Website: walmart
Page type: payment
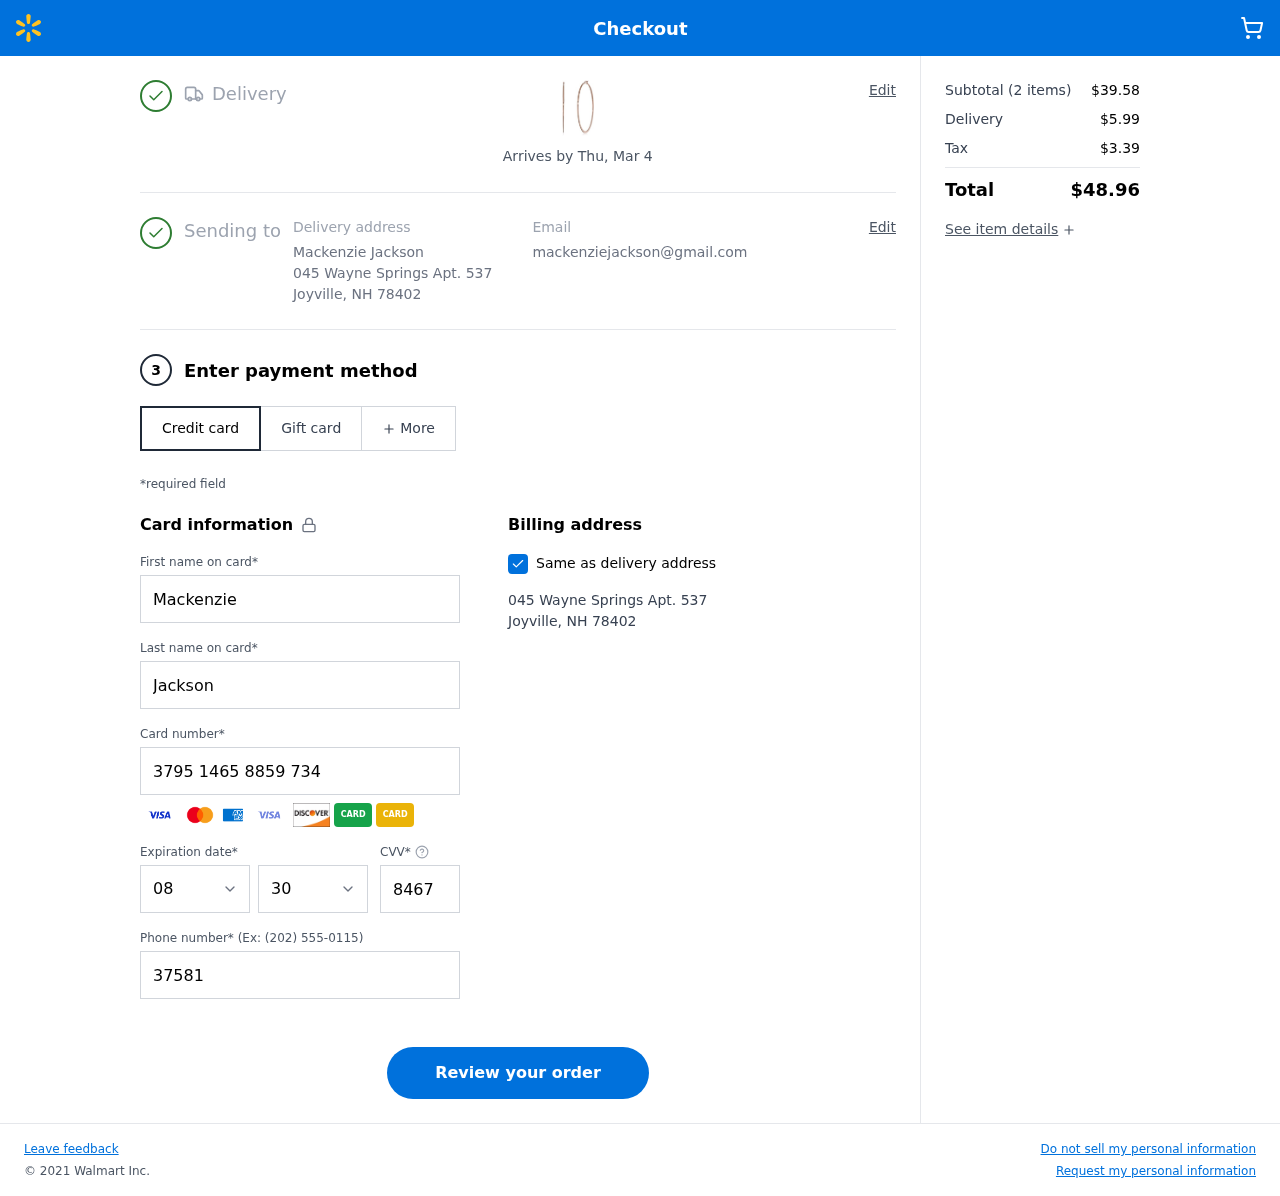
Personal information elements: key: PII_CARD_CVV
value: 8467
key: PII_CARD_EXPIRY_MONTH
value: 08
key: PII_CARD_EXPIRY_YEAR
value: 30
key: PII_CARD_NUMBER
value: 3795 1465 8859 734
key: PII_CITY
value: Joyville
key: PII_EMAIL
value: mackenziejackson@gmail.com
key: PII_FIRSTNAME
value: Mackenzie
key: PII_FULLNAME
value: Mackenzie Jackson
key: PII_LASTNAME
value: Jackson
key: PII_PHONE
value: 3758160213
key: PII_POSTCODE
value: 78402
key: PII_STATE_ABBR
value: NH
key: PII_STREET
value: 045 Wayne Springs Apt. 537
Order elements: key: ORDER_DELIVERY_DATE
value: Arrives by Thu, Mar 4
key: ORDER_NUM_ITEMS
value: (2 items)
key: ORDER_SUBTOTAL
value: $39.58
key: ORDER_SHIPPING_COST
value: $5.99
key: ORDER_TAX
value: $3.39
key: ORDER_TOTAL
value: $48.96